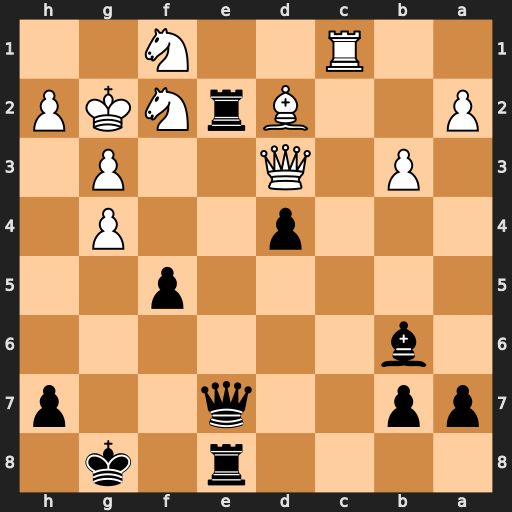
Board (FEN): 4r1k1/pp2q2p/1b6/5p2/3p2P1/1P1Q2P1/P2BrNKP/2R2N2
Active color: b
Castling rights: -
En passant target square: -
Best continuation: Qe4+ Kg1 Rxf2 Qxe4 Rxf1+ Rxf1 fxe4